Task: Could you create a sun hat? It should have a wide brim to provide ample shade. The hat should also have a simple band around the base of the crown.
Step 133:
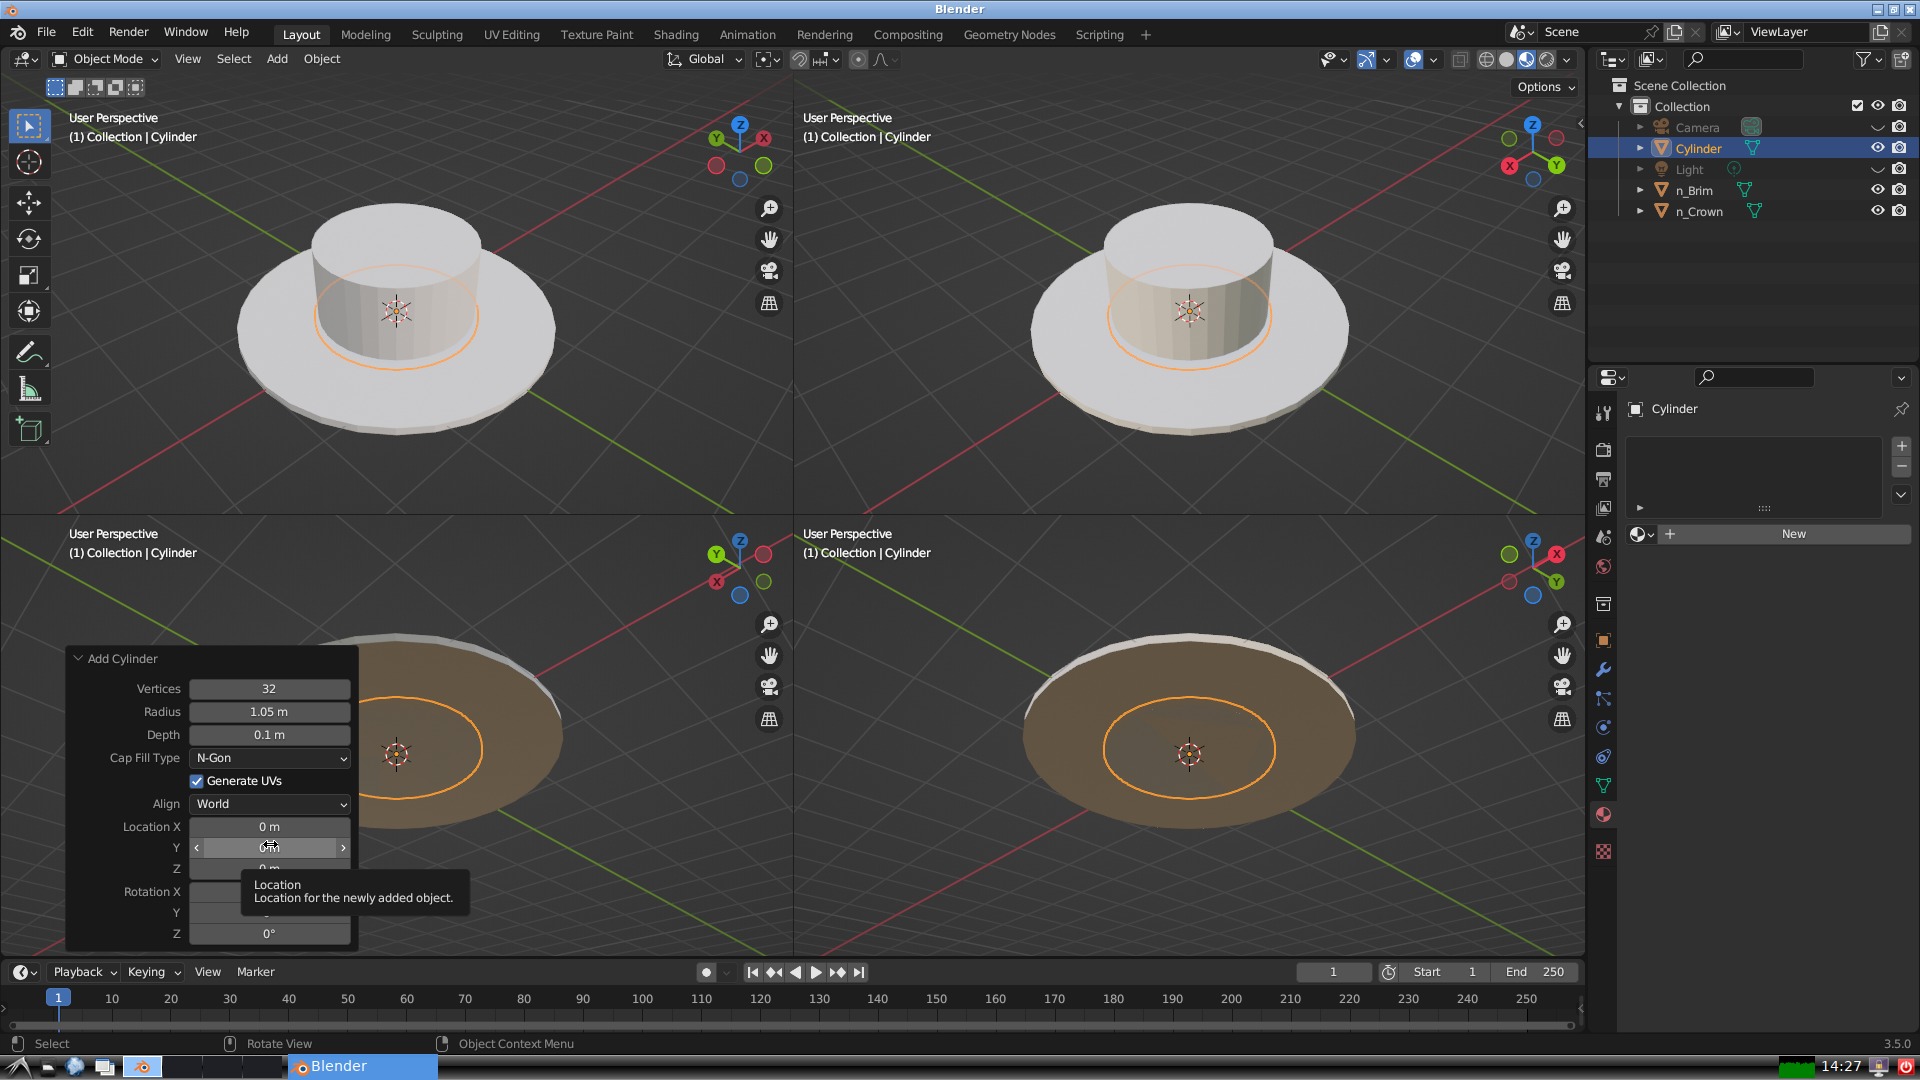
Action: click: no